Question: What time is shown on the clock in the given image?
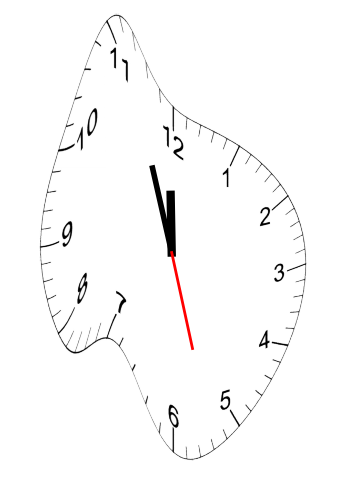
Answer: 11:56:27